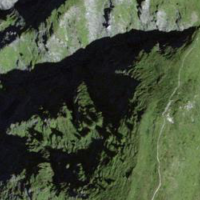
EUNIS habitat code: 43
Species observed at this site:
Gentianella campestris